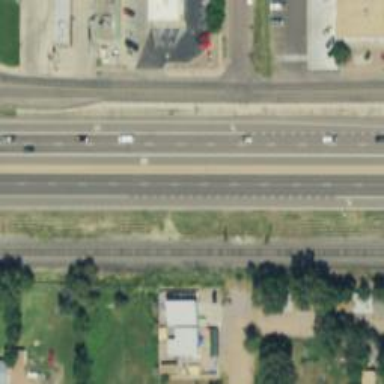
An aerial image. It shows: Expressway with asphalt surface. It is trunk highway with top-grade track type.